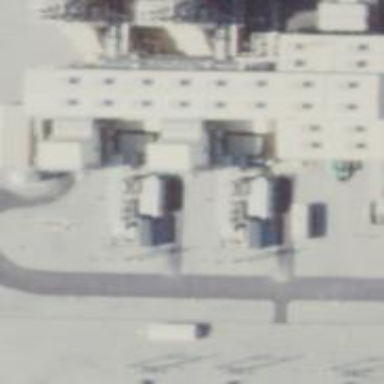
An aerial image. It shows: Gas turbine generator powered by gas.